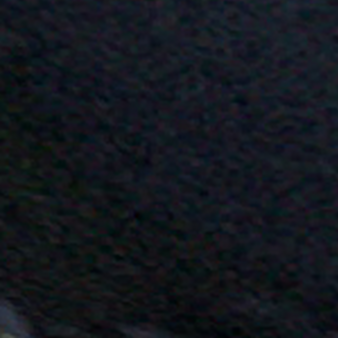
Label: other